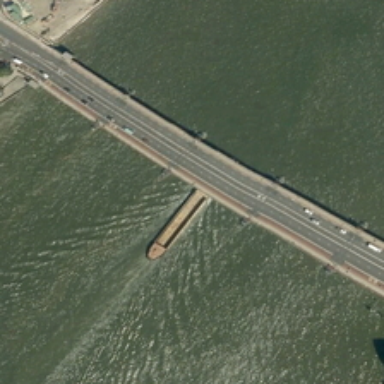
A bridge is on a river with green water .